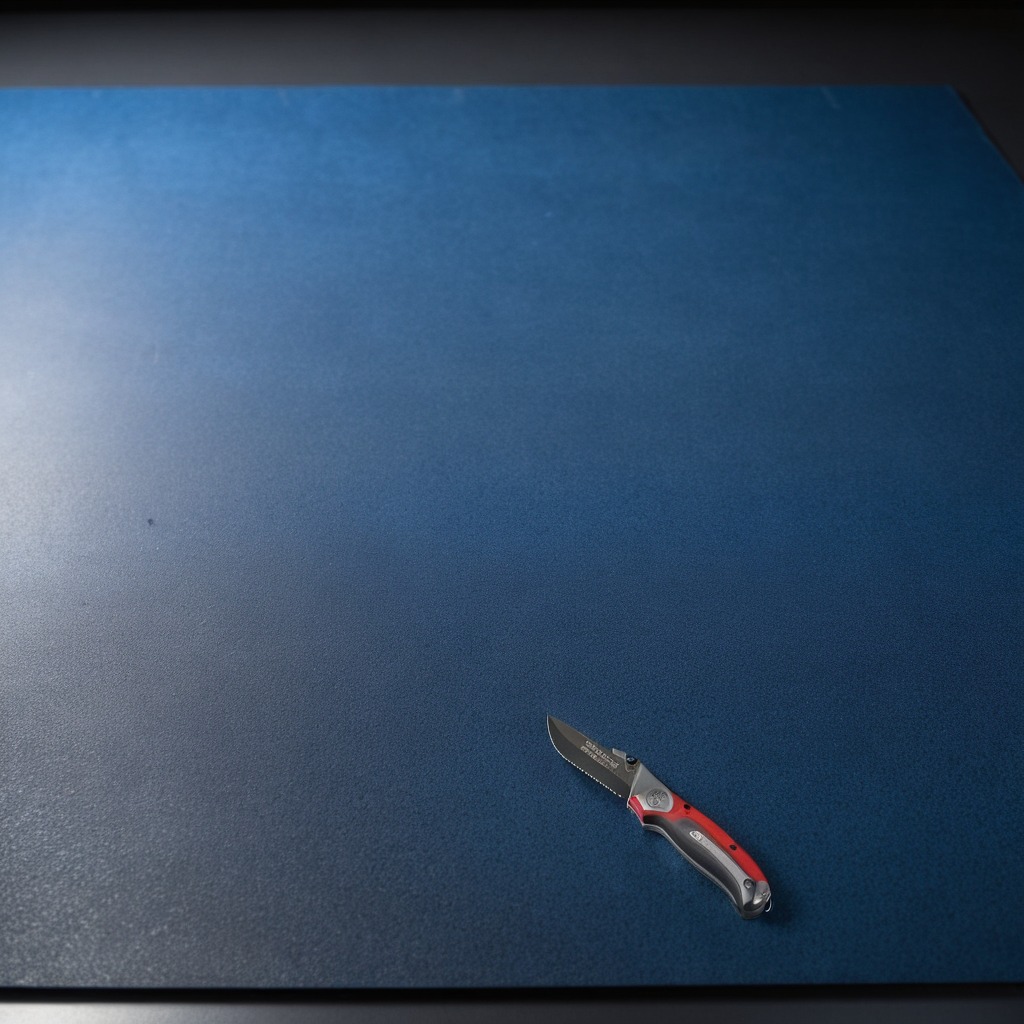
A utility knife lies on a clean granite tabletop covered with a blue rubber mat inside a workshop under bright overhead lighting crisp shadows high clarity worn but beneath the mat.